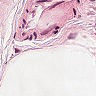
Metastatic tissue present: no